Interaction volume radius: 10 \u00c5
Interaction volume height: 25 \u00c5
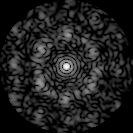
Disorder parameter: 0.7147